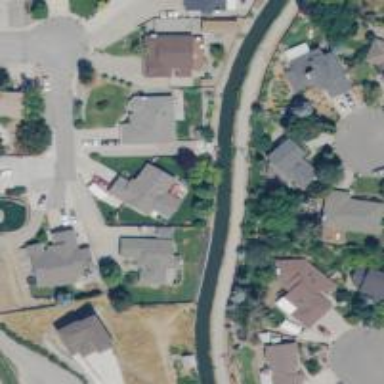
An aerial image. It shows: Canal.